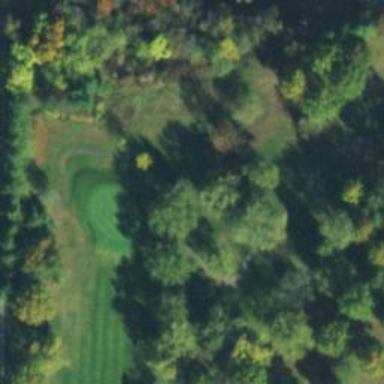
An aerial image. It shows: Path for both road and golf.